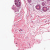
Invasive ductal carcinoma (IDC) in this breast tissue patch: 0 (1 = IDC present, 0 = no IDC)